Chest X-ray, PA view. Patient: 60 years old, sex M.
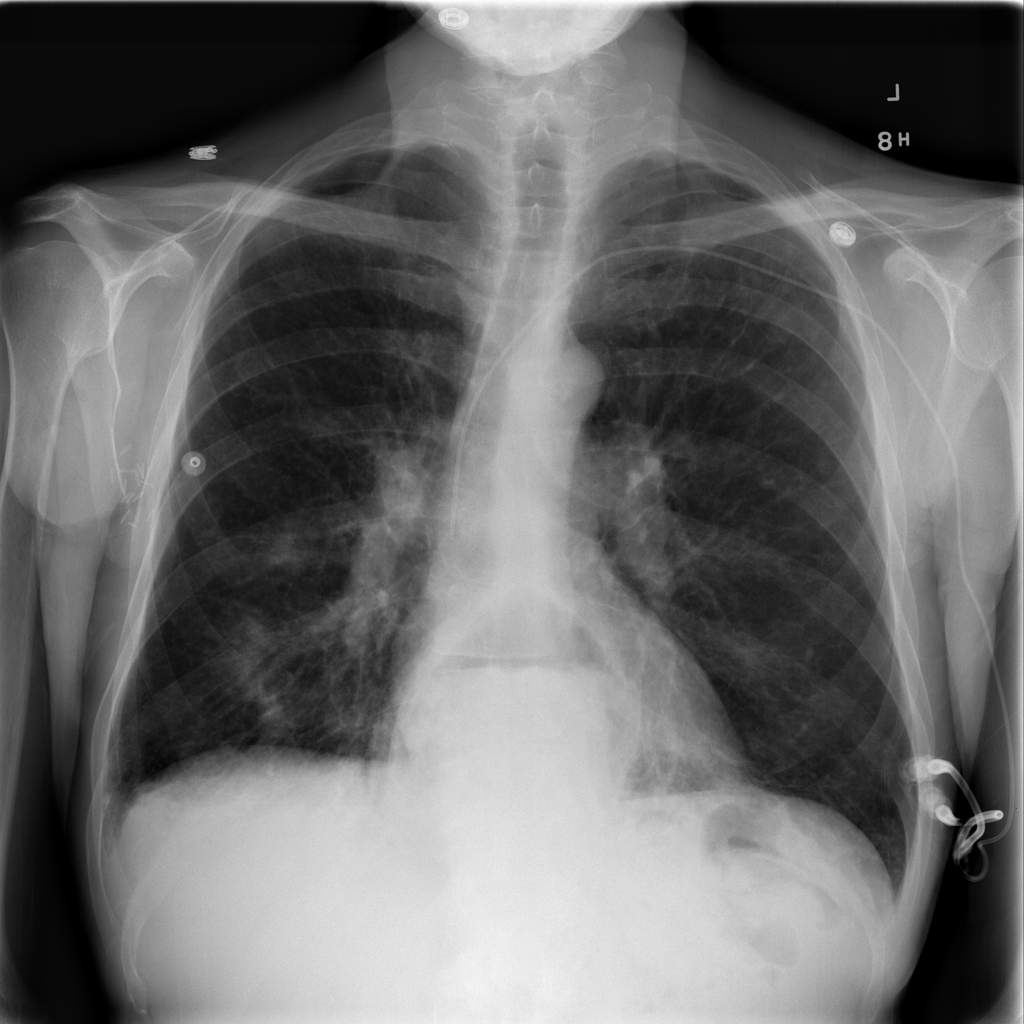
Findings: Edema, Effusion, Hernia, Infiltration